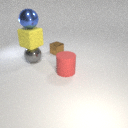
small brown metal cube behind large red rubber cylinder